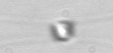
Label: Chaetoceros_similis